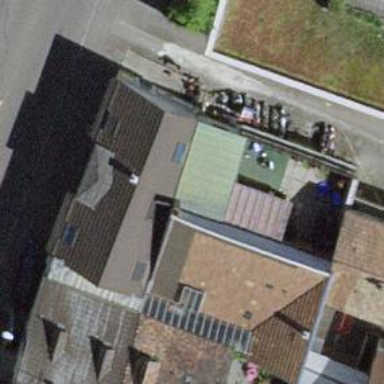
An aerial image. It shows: Motorcycle shop.